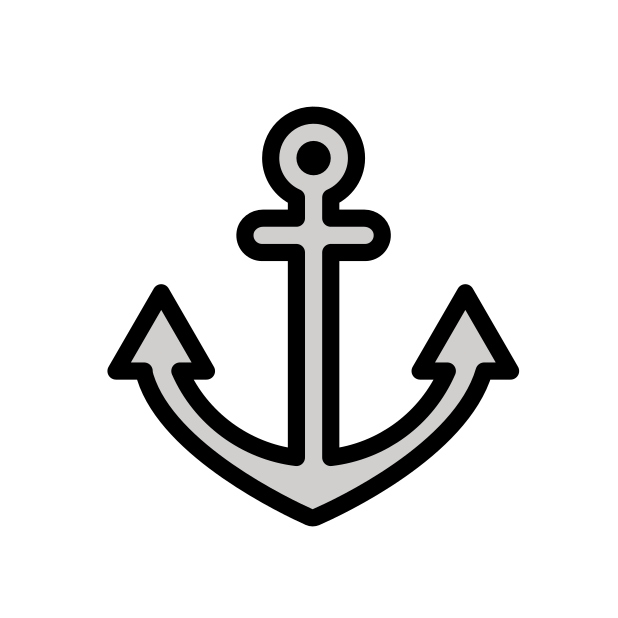
anchor